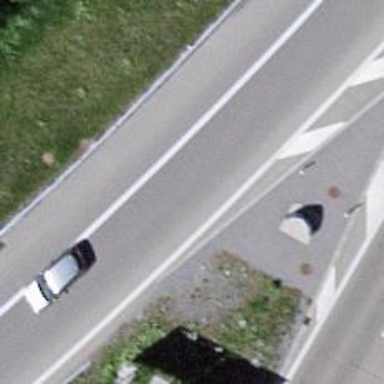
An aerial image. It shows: Asphalt motorway link.